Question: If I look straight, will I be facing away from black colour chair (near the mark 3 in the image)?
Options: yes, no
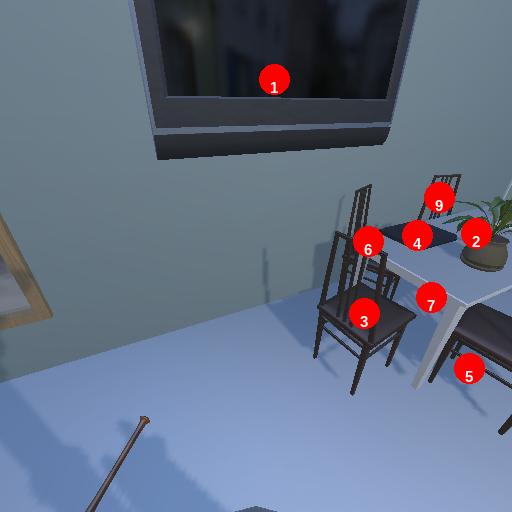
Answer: yes